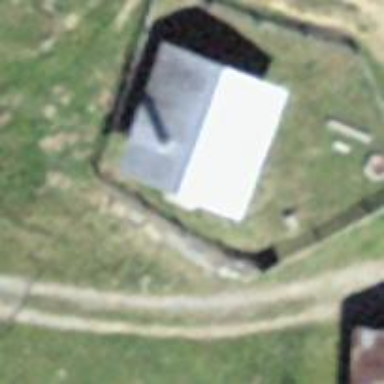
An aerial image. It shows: Shelter in the form of basic hut within building.